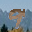
Label: 9